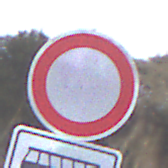
Verkehrszeichen: VerbotFahrzeugeAllerArt
Zusatzzeichen unten: MehrspurigeFahrzeugeFrei5
Umgebung: Outdoor, Suburban
Tageszeit: SunriseSunset
Wetter: Clear
Licht: Natural
Jahreszeit: NotSpecified
Kontrast: LowContrast